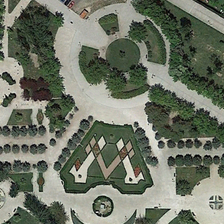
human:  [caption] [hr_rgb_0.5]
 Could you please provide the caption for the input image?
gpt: many green trees shaped like circle or polygon are in a square .

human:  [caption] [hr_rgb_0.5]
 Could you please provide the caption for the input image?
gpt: many green trees shaped like circle or polygon are in a square .

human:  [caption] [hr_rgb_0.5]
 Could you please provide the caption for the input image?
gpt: many green trees shaped like circle or polygon are in a square .

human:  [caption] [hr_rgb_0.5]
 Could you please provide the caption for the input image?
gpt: many green trees shaped like circle or polygon are in a square .

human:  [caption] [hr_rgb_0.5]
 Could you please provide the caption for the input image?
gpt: many green trees shaped like circle or polygon are in a square .